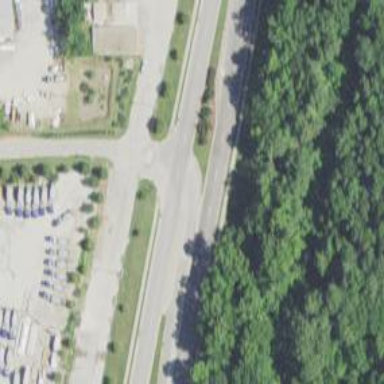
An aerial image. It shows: Secondary link road with asphalt surface.